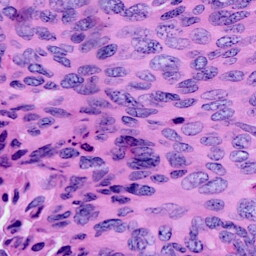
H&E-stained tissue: Cervix